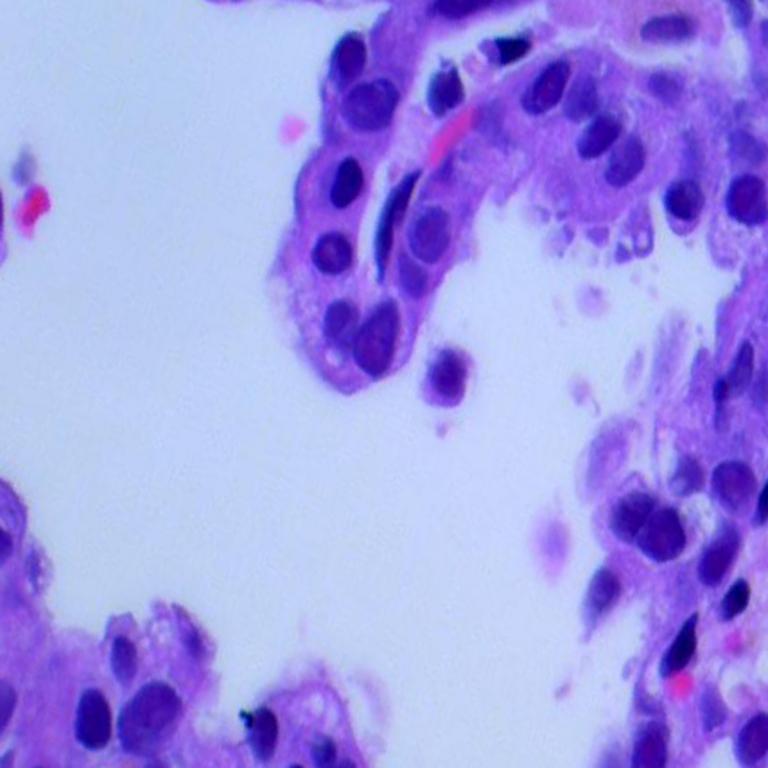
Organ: lung
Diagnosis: adenocarcinomas